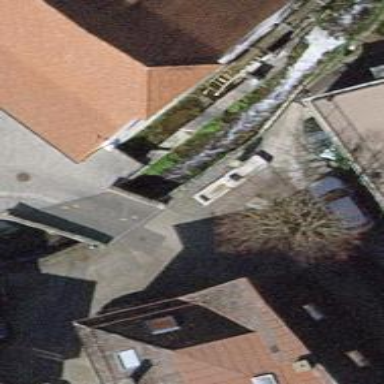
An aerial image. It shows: Fountain.